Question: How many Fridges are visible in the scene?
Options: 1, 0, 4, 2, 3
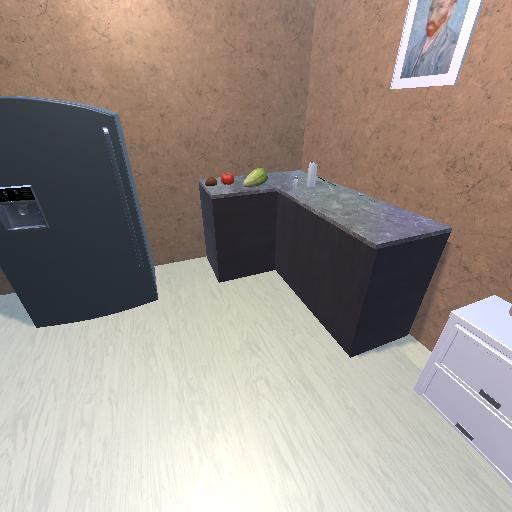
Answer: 1